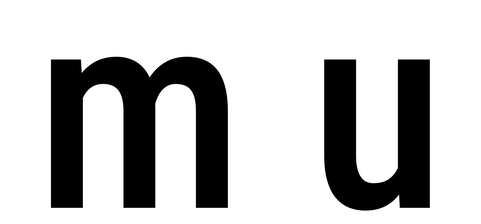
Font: Roboto_Condensed_Medium